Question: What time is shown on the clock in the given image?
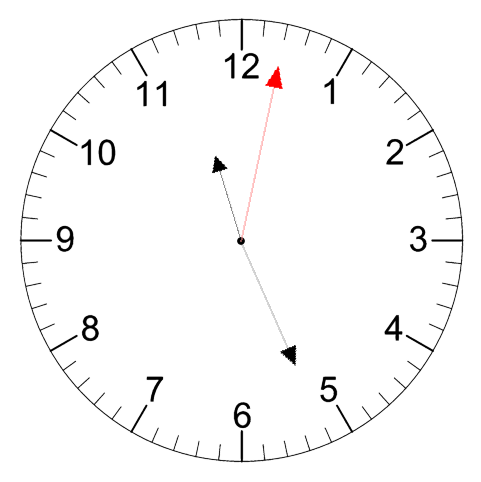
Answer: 11:26:02